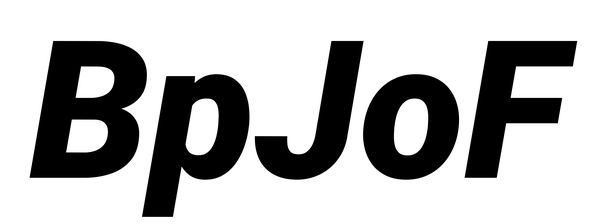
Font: Roboto-Italic_Black_Italic